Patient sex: M
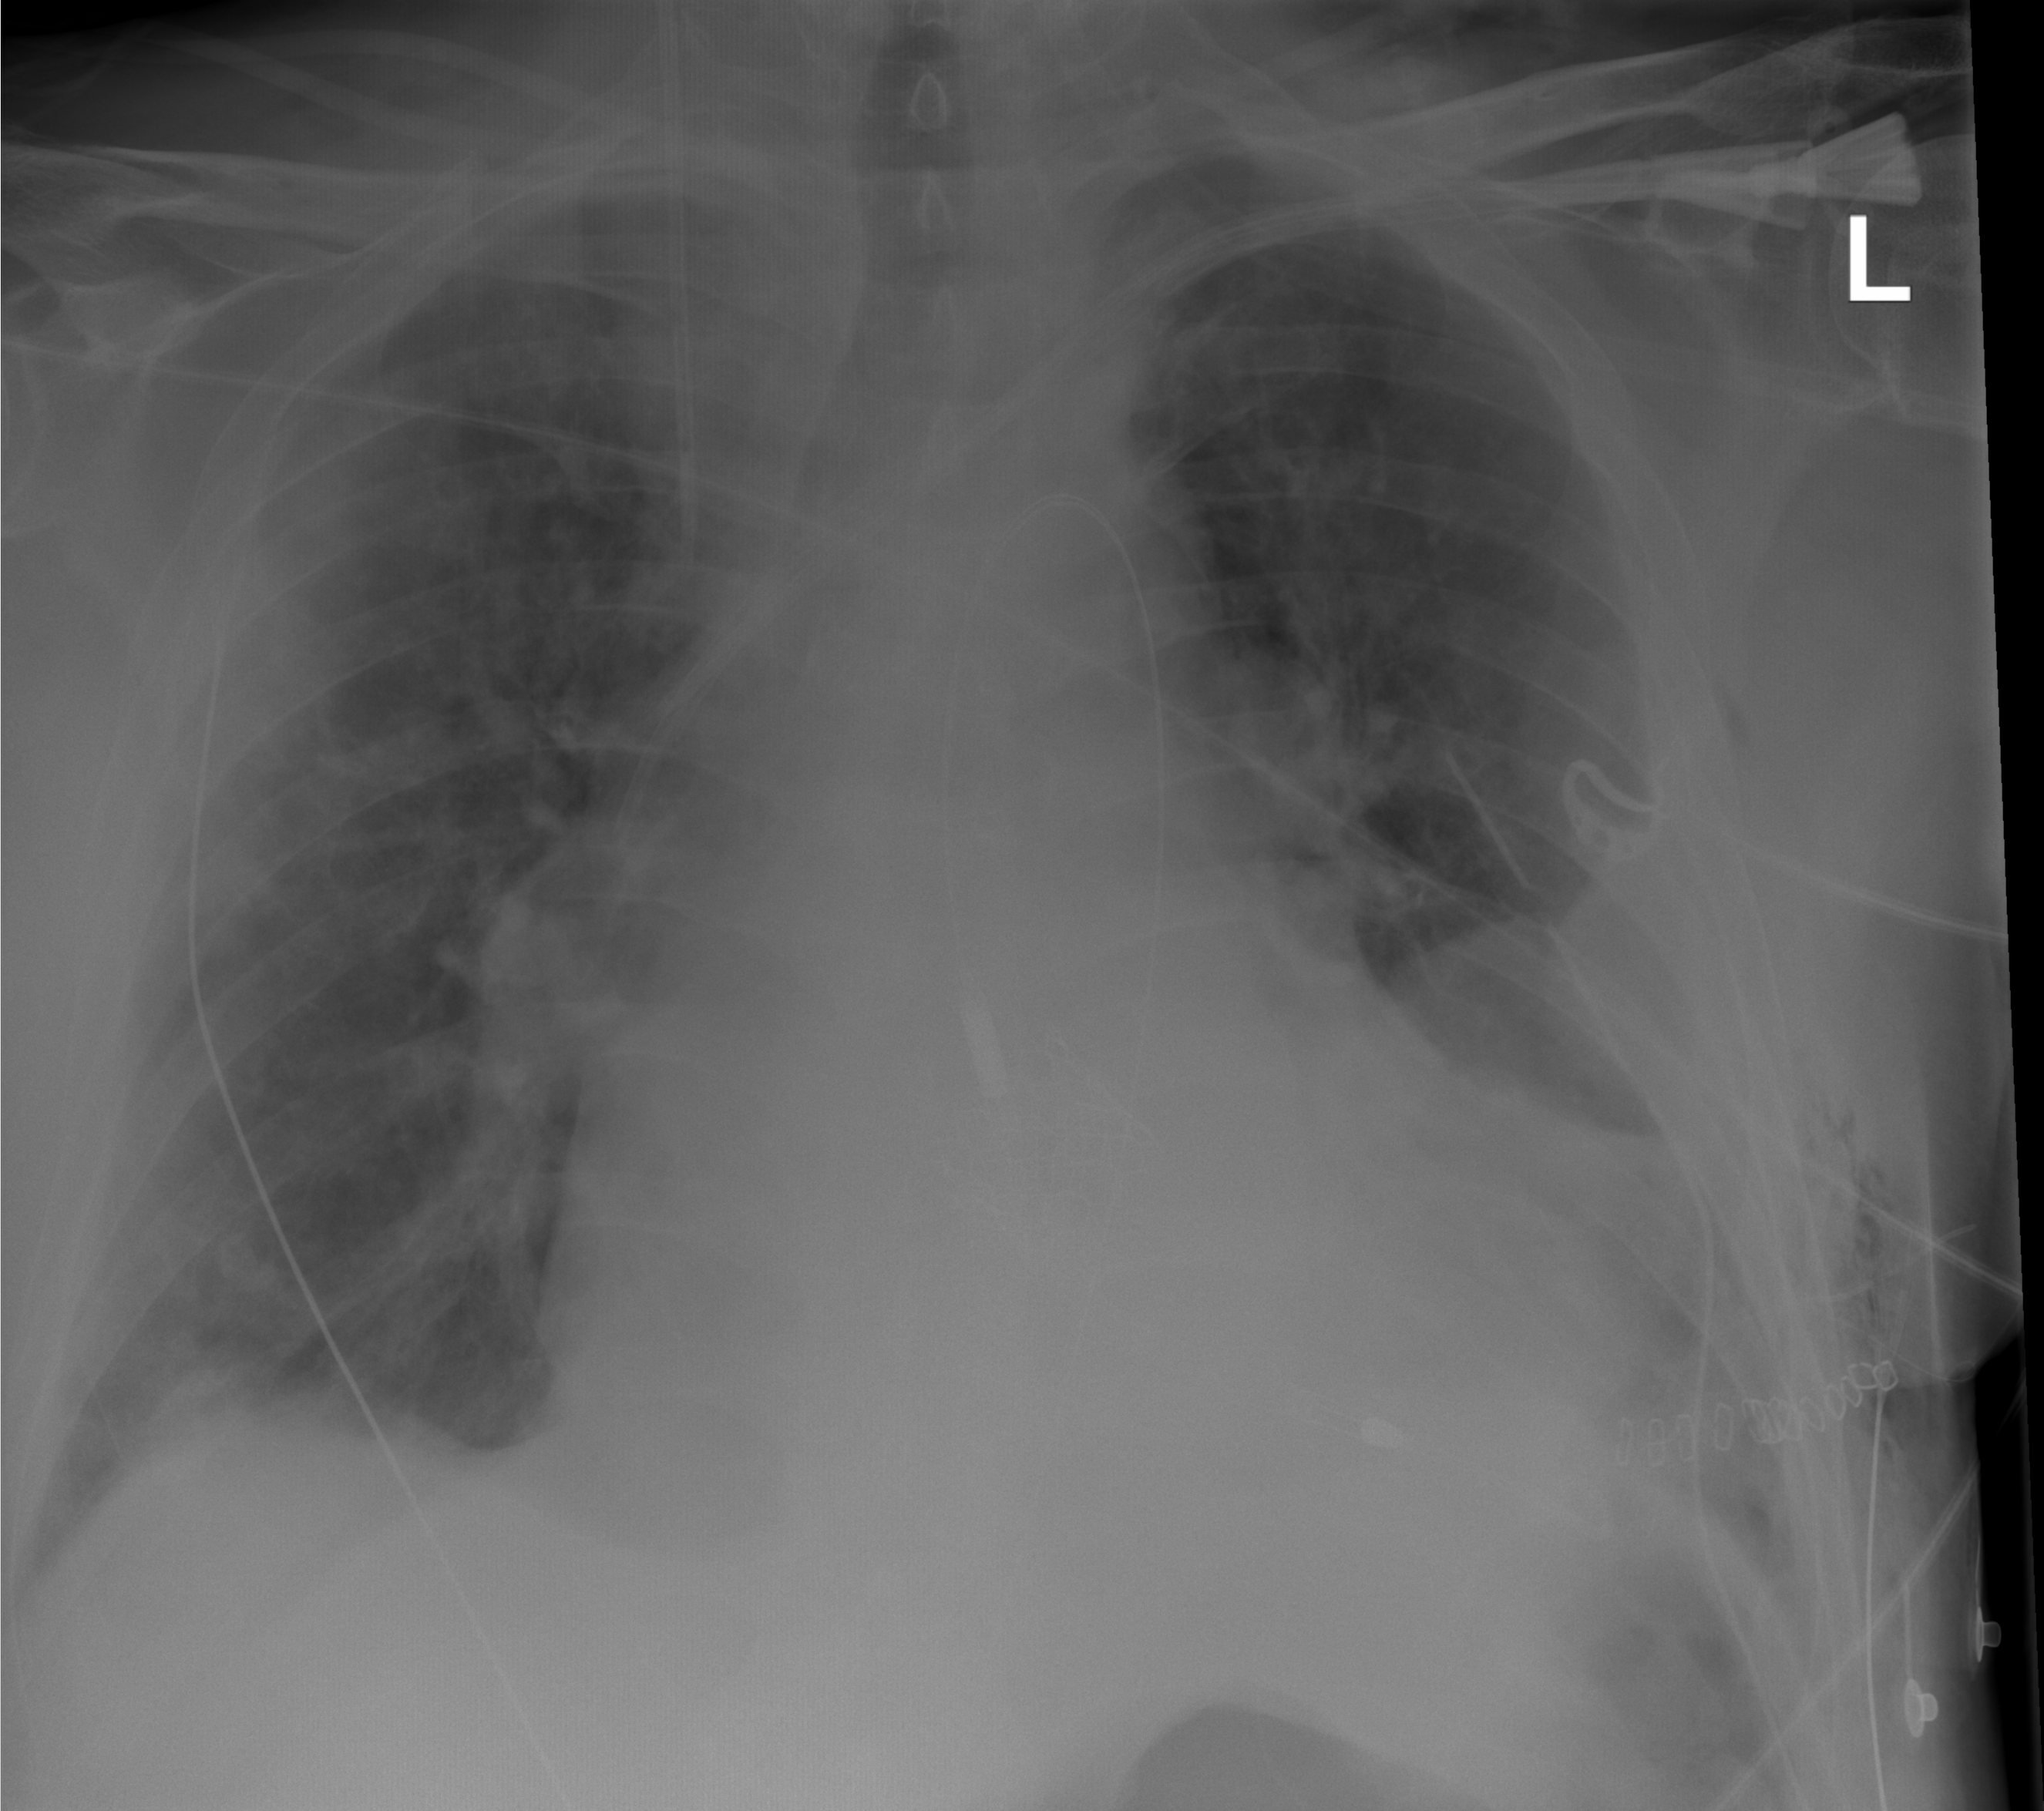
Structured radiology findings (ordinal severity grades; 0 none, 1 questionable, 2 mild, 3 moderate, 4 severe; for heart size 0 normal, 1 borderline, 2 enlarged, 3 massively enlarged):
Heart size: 2
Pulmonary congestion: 2
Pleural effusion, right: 1
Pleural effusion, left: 3
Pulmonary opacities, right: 0
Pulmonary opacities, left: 2
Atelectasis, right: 2
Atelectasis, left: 3